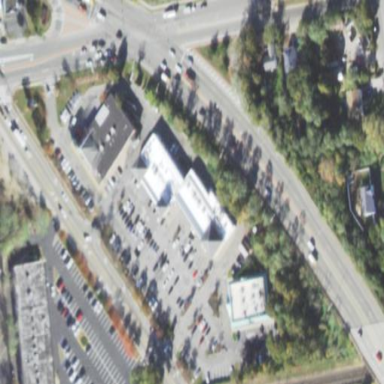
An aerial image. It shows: Commercial building.